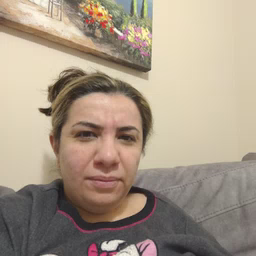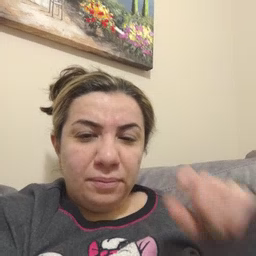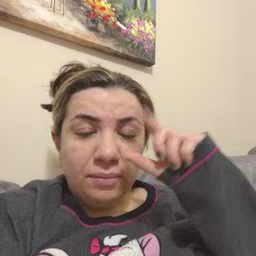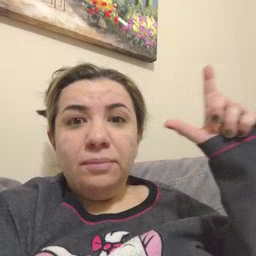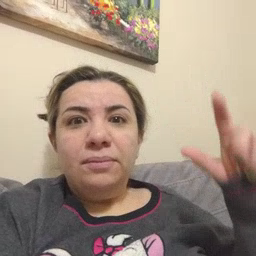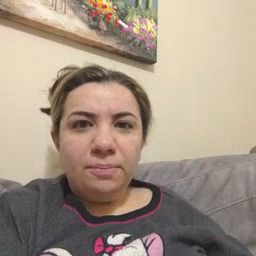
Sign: awake